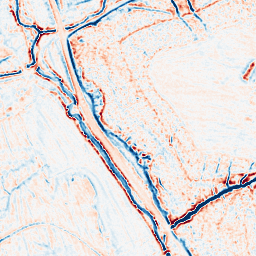
Category: edge_preserving
Decomposition family: bilateral
Decomposition parameters: d: 9
sigma_color: 25
sigma_space: 100
Upsampling method: linear_exact
Upsampling parameters: scale: 2
Upsampling scale: 2